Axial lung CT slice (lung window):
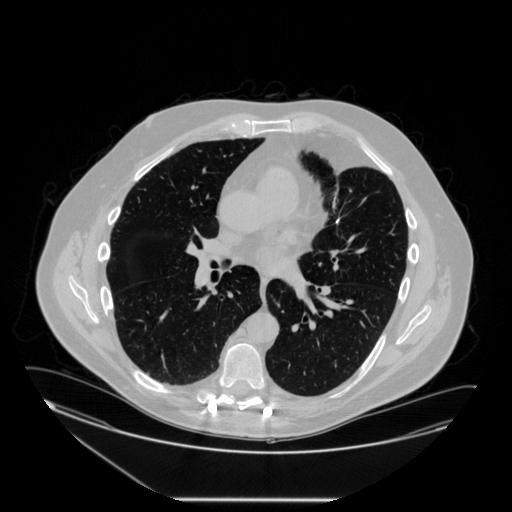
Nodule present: no